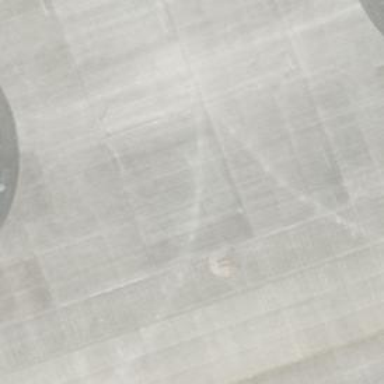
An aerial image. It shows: Taxiway at the airport with concrete surface.